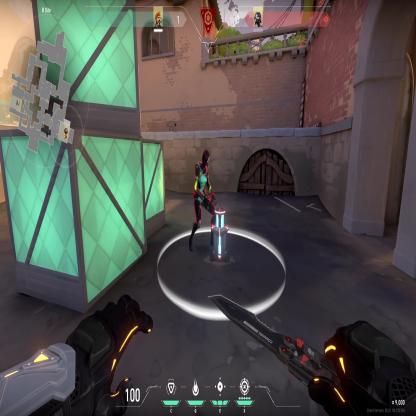
Label: planted spike ; enemy